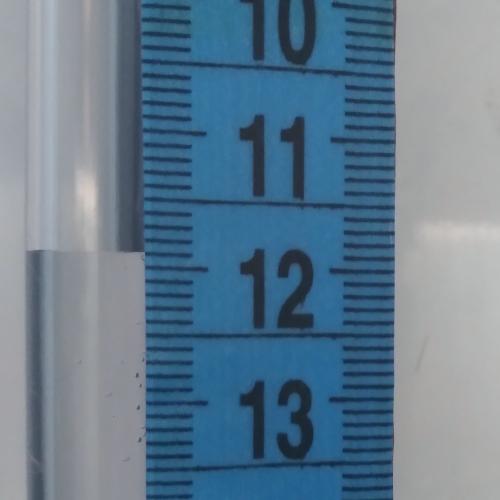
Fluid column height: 11.9 cm